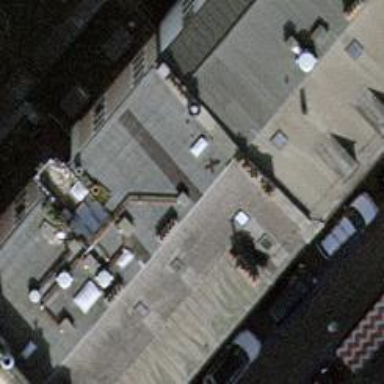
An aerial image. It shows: Restaurant.